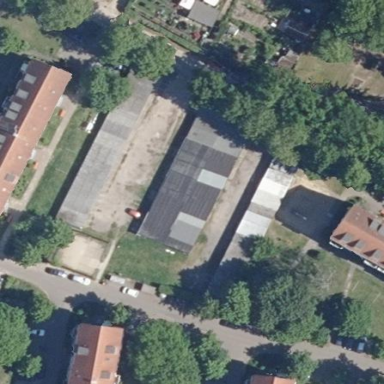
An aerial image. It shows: Group of garages.